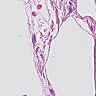
Metastatic tissue present: no